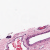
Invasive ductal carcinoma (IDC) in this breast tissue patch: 0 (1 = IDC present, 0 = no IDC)